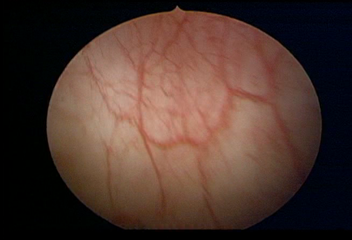
Modality: WLC
Class: Normal mucosa
Bladder cancer association: No